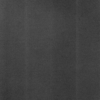
Label: dusty